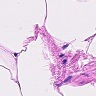
Metastatic tissue present: no